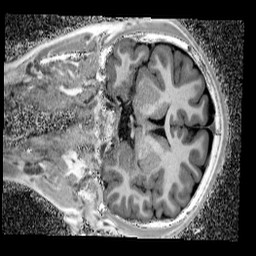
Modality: UNIT1_denoised
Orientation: coronal
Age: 12
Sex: male
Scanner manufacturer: siemens
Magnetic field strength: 3 T
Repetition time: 4 s
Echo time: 0.00299 s